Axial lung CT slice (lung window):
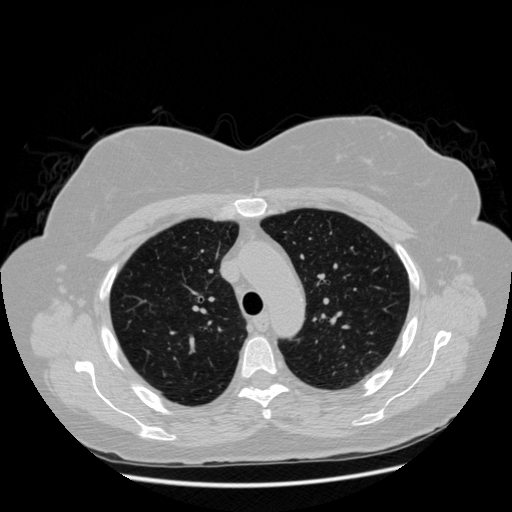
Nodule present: no